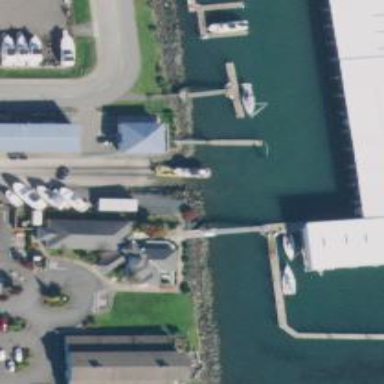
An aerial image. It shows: Slipway on leisure land.